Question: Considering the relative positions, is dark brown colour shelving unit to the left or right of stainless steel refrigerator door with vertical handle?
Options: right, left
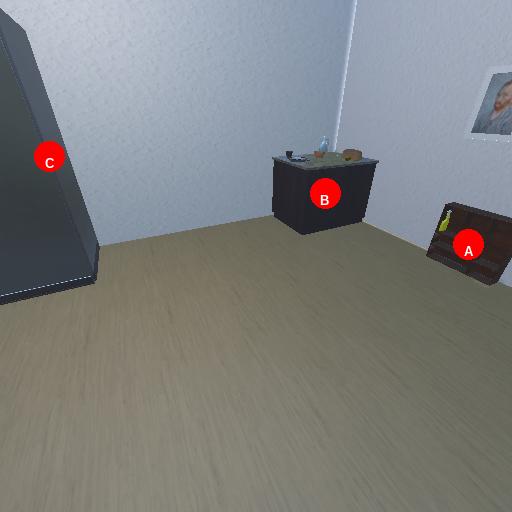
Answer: right